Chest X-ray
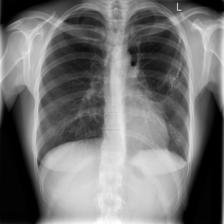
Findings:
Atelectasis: negative
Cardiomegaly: negative
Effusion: negative
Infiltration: negative
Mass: negative
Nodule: negative
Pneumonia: negative
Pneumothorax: negative
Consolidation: negative
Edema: negative
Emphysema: negative
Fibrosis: negative
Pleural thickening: negative
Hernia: negative